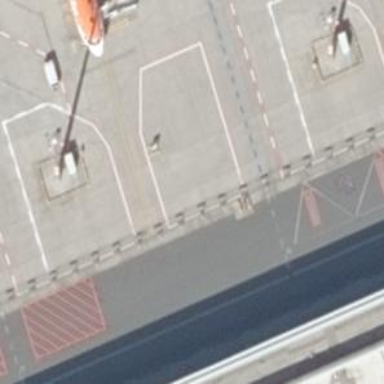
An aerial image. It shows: Parking position at the airport on concrete surface.